Aerial crown-view tile of a tropical tree (Barro Colorado Island, Panama), acquired 20241112:
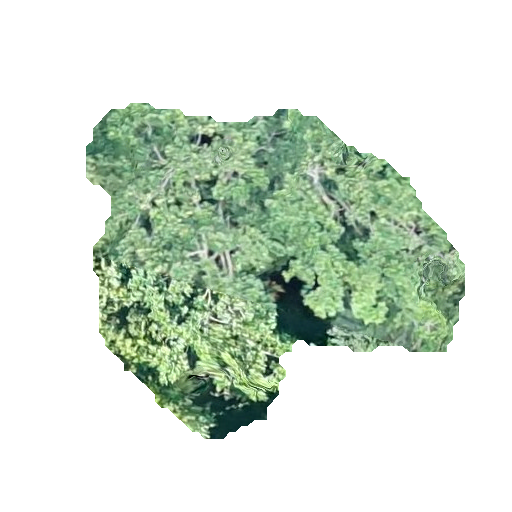
Species: Simarouba amara
GBIF accepted scientific name: Simarouba amara
Crown area: 132.539 m²